Field crop: maize
Growth stage: 2
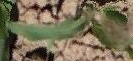
Species: maize